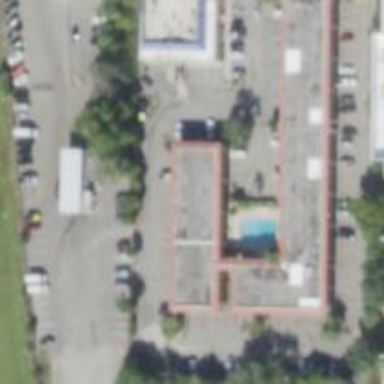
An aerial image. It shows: Hotel building.